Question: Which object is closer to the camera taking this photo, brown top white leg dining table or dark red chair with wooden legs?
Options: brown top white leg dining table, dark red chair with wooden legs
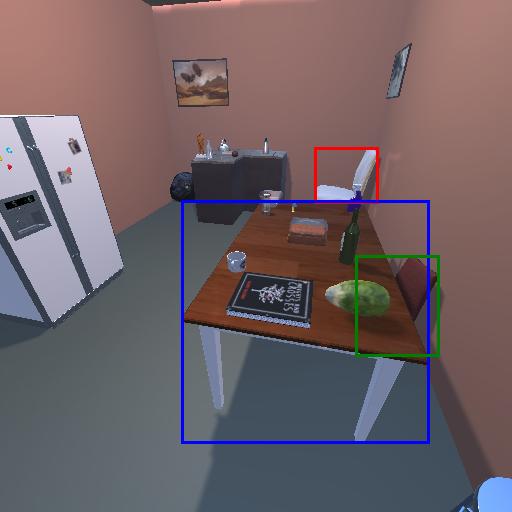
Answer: brown top white leg dining table